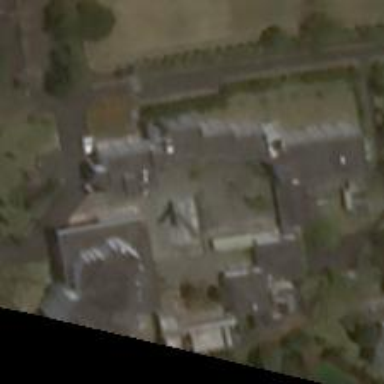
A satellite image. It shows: School.